Question:
Can you guys please point out the pro's and con's in this design?? Actually i have 'Categories' , 'Sub-Categories' , 'Sub-Sub-Categories' and so on.. i.e. multiple levels of Sub Categories. So is this the proper way to go??
----------------------
--CategoryID ---------------------- --- int or varchar (am confused which one would be better)
--ParentID ---------------------- ------ int or varchar (am confused which one would be better)
--CategoryName ---------------------- varchar
--CategoryDesc ---------------------- varchar
--Active ---------------------------------- bit
--CategoryImage ---------------------- Varchar
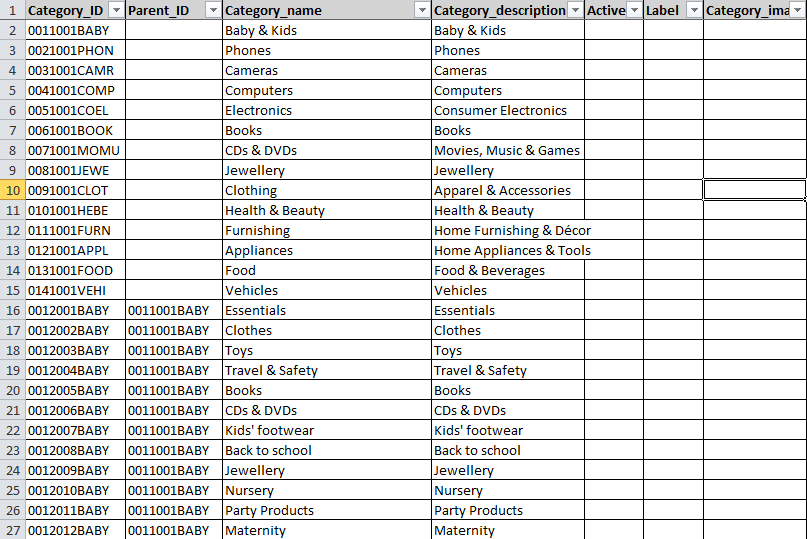
Answer: If you can, use ID's with numbers only. So, alter 'CategoryID' and 'ParentID' to 'int'.
You can also create a primary key in 'CategoryID'. And a foreign key in 'Parent_ID' referencing the 'CategoryID'. This way it'll be created some usefull indexes.